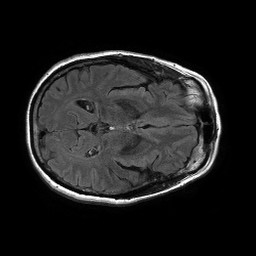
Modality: FLAIR
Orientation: axial
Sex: female
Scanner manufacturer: philips
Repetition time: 11 s
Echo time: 0.125 s